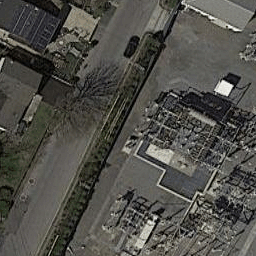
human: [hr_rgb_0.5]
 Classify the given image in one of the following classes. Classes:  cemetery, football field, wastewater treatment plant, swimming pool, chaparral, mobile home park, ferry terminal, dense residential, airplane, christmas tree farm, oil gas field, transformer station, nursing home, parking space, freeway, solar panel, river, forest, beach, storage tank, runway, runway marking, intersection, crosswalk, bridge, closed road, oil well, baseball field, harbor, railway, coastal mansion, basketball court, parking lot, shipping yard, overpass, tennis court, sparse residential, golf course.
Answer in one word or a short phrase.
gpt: transformer station